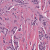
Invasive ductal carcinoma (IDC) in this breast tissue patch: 1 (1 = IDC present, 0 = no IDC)